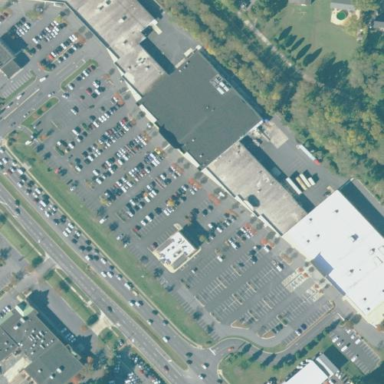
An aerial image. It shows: Retail area.